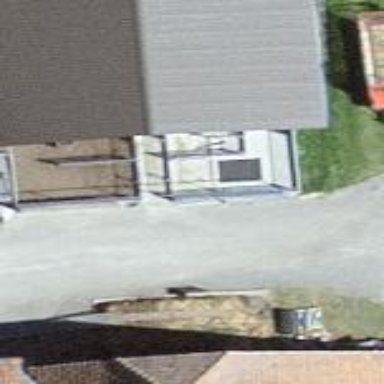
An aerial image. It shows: Sty building.